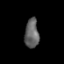
Tissue: prostate
Cell type: Fibroblasts
Senescence score: 0.6968
Nuclear area (px): 405
Mean DAPI intensity: 98.153